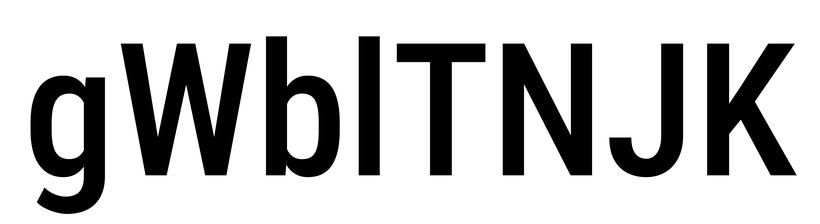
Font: Roboto_Condensed_Medium